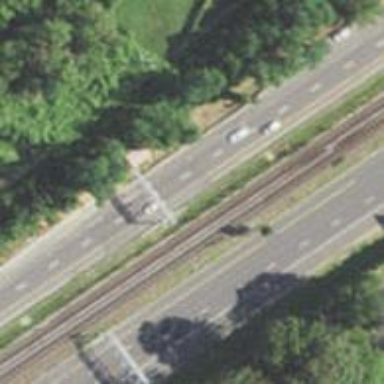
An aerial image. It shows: Toll gantry on the road.